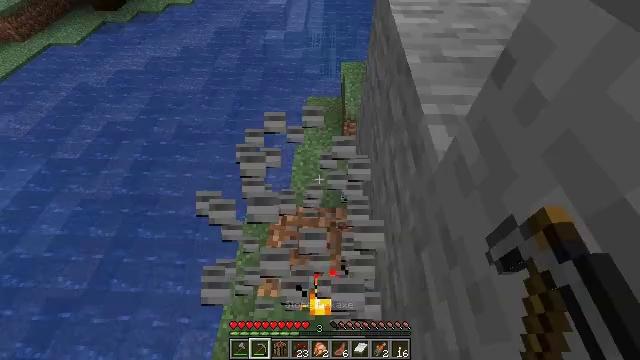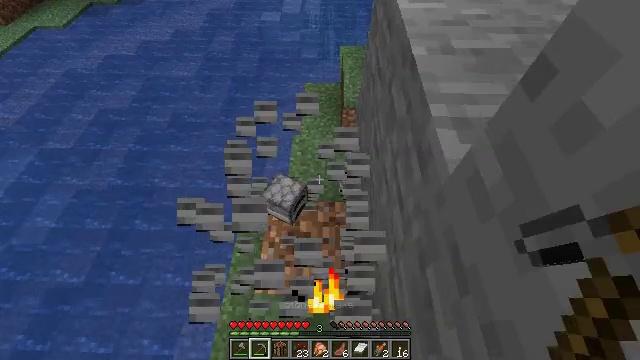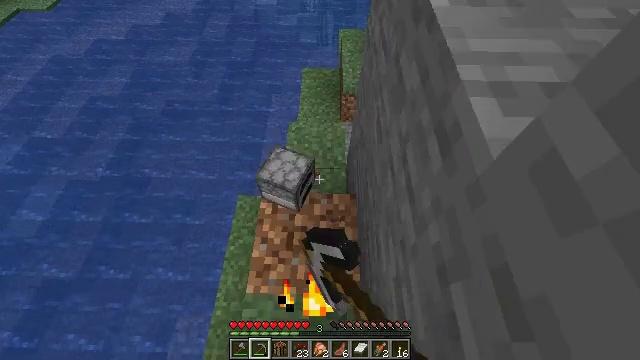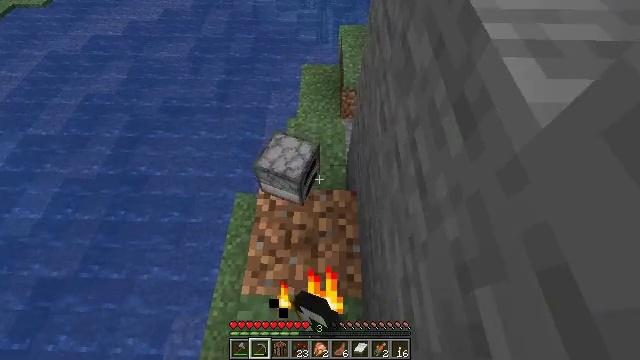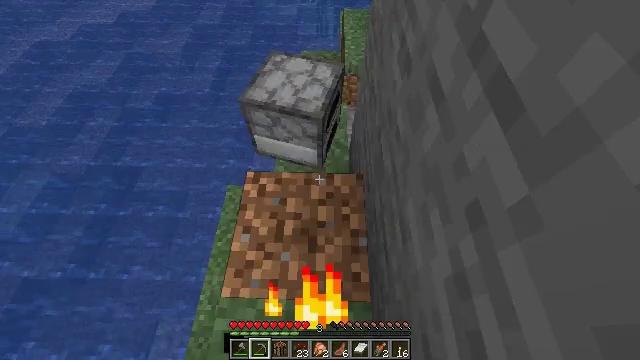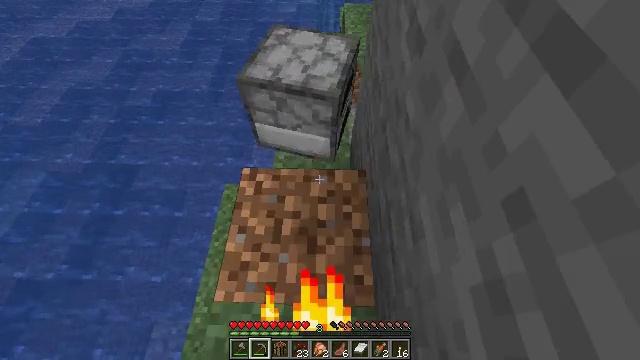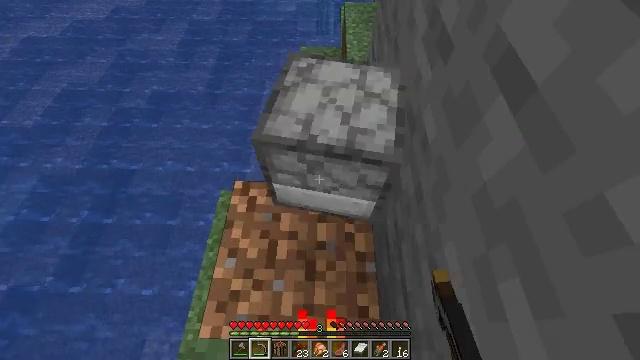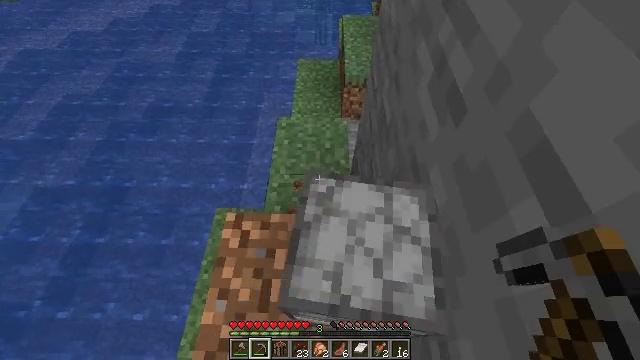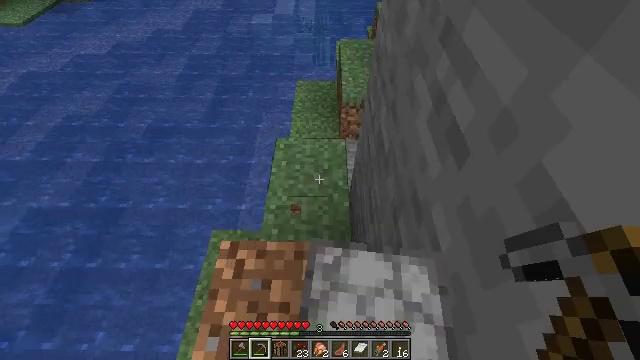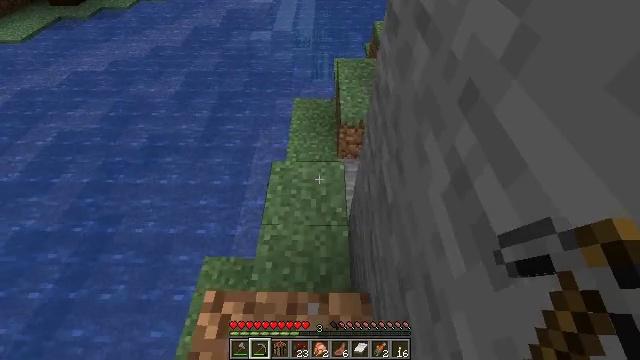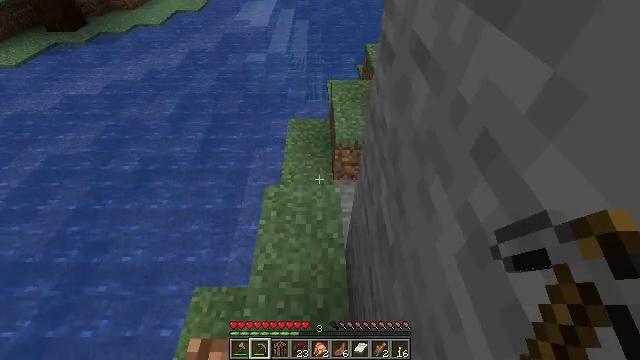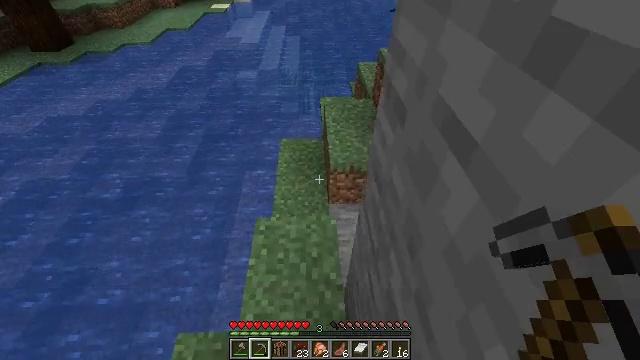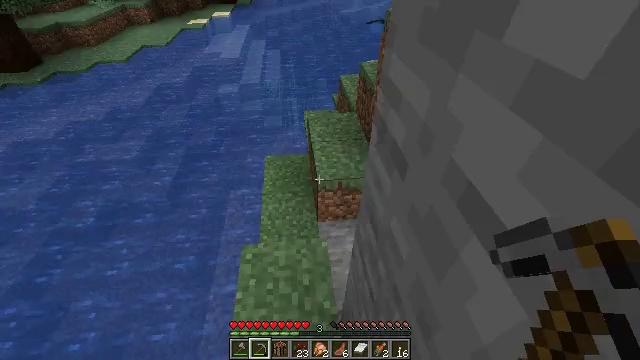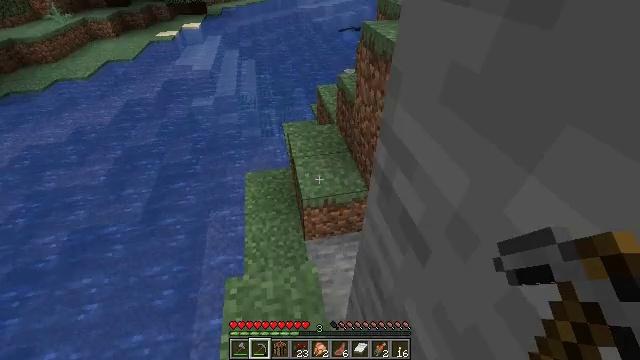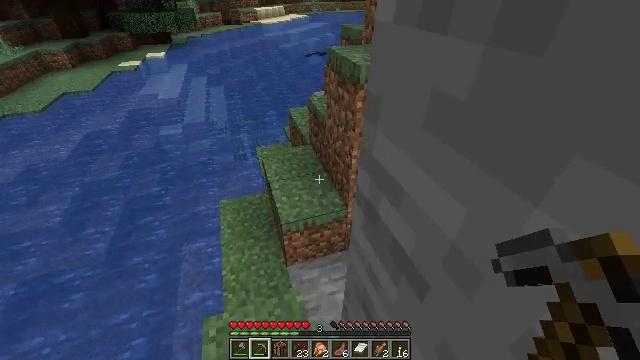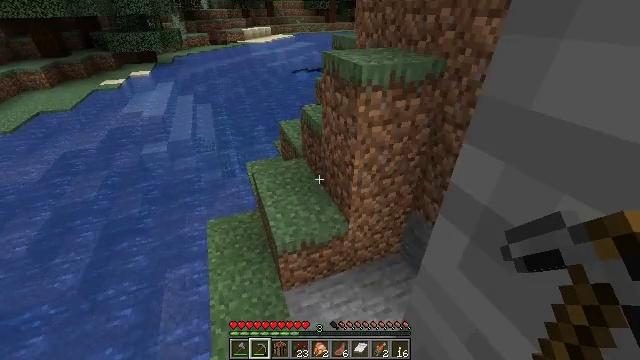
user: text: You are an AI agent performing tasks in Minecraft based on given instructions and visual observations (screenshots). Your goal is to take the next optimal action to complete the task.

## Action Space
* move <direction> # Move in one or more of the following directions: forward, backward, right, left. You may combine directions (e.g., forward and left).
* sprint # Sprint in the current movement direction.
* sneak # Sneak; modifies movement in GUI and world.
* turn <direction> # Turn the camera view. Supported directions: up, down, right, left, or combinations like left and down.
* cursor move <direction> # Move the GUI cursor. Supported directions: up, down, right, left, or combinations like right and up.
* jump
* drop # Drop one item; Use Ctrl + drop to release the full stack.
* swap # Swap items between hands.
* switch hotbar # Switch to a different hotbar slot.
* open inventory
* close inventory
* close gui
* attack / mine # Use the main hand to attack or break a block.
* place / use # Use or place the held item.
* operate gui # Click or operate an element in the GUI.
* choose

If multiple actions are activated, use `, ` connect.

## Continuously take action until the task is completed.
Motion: motion action
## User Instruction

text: Break the dandelion to obtain it.
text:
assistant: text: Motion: turn down, attack / mine
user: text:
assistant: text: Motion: turn down, attack / mine
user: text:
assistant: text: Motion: attack / mine
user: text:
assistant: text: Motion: no_op
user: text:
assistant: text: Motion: move forward
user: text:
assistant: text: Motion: move forward
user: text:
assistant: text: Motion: move forward, turn up
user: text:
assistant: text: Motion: move forward, turn up
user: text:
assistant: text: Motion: move forward, turn up
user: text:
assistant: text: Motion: move forward, turn right and up
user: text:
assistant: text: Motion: move forward, turn right and up
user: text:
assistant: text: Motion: move forward, turn right and up
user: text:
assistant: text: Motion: move forward, turn right and up
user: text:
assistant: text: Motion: move forward, turn right and up
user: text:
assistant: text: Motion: move forward, turn right and up
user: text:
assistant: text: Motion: move forward, sprint, turn right and up
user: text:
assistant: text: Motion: move forward, sprint
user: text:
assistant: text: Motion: move forward, sprint, turn right and up
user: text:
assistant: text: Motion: move forward, sprint, turn up
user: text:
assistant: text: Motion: move forward, sprint
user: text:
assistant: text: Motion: move forward, sprint, turn up, jump
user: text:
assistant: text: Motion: move forward, turn up, jump
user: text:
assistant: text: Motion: move forward, turn up, jump
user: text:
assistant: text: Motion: move forward, turn up, jump
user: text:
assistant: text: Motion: move forward, turn up
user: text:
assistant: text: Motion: move forward
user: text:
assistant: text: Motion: move forward
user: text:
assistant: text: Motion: move forward
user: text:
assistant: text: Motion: move forward
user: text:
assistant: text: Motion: move forward, turn right